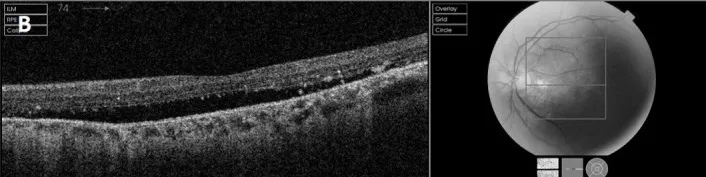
B) Left eye showing neurosensory elevation at initial presentation.
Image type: ophthalmic_imaging (oct)